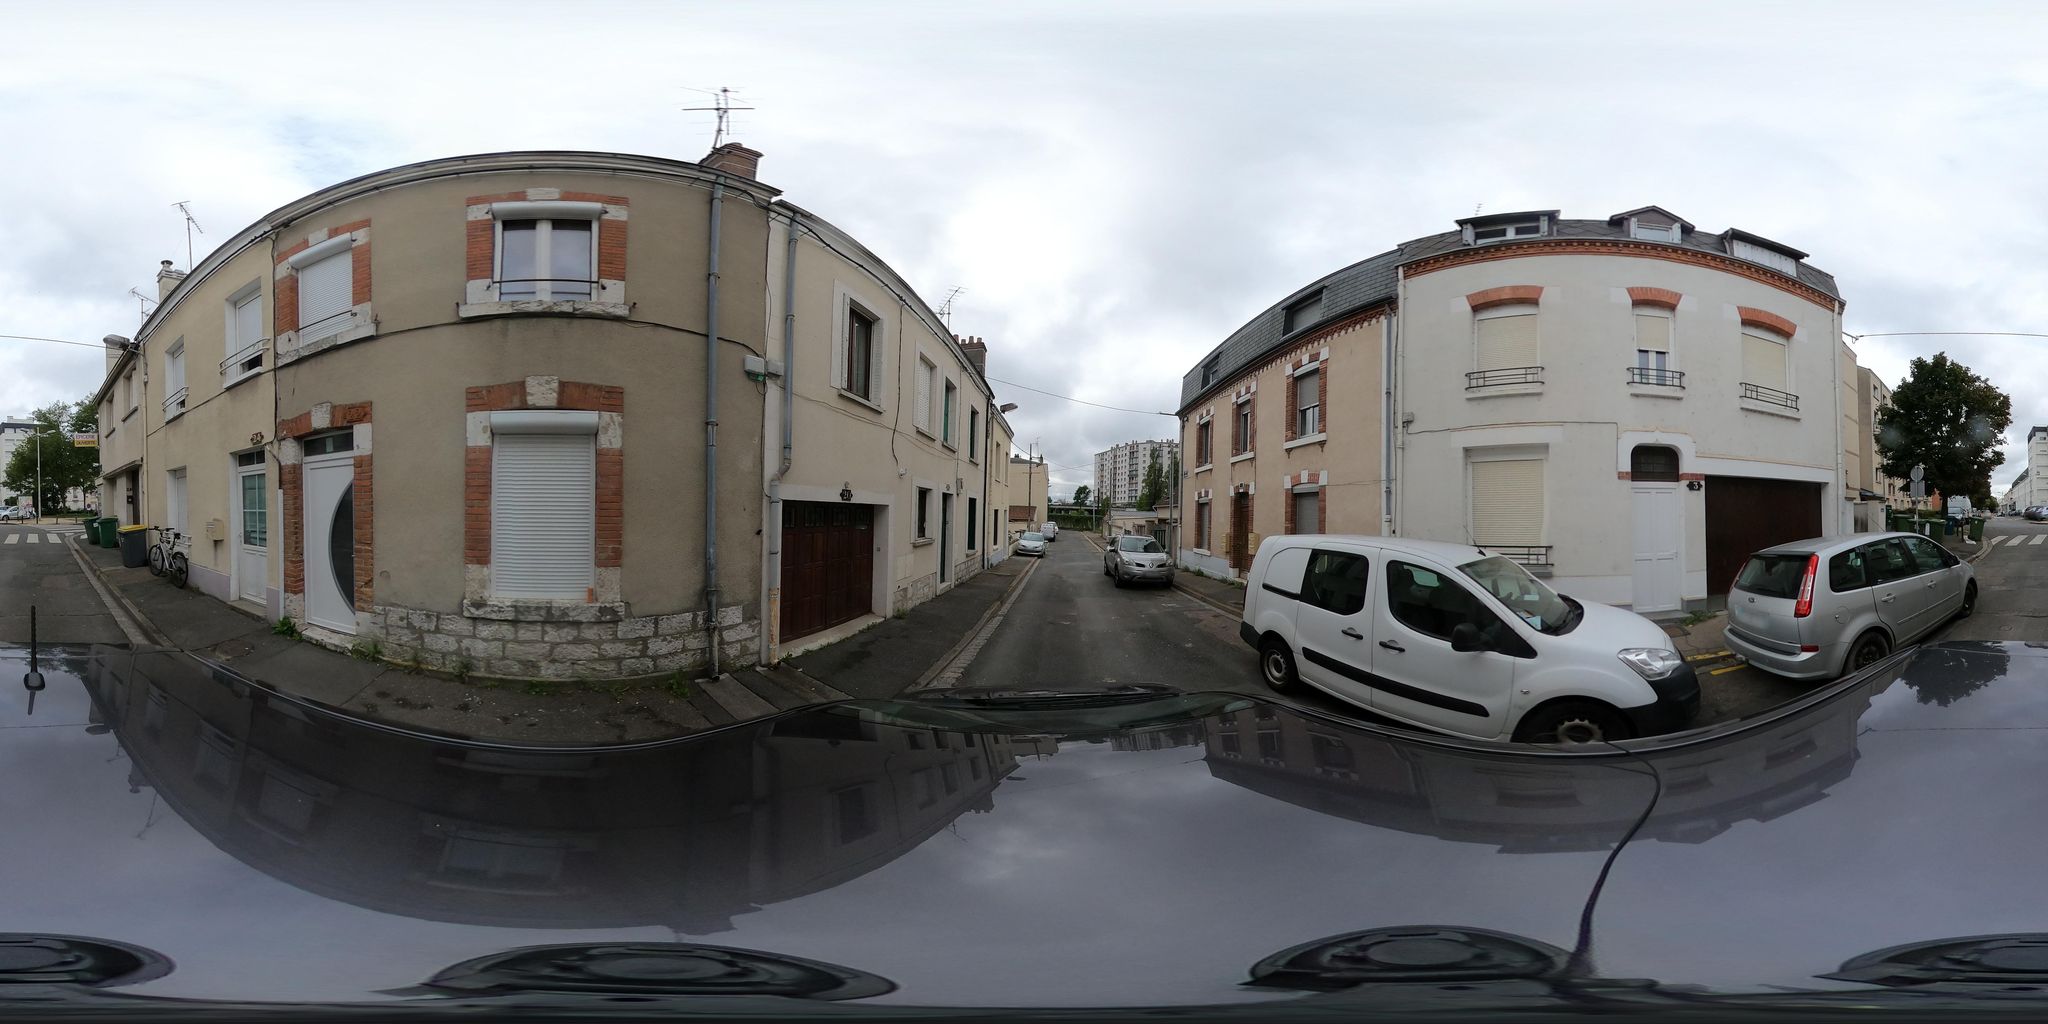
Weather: snowy
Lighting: day
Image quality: good
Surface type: cycling surface
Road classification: residential, steps
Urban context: urban centre
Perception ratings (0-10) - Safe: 5.77, Lively: 7.43, Beautiful: 3, Boring: 4.22, Depressing: 2.92, Wealthy: 4.75